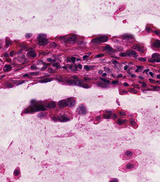
Tumor epithelial tissue: yes
Tumor-associated stroma tissue: yes
Normal tissue: no